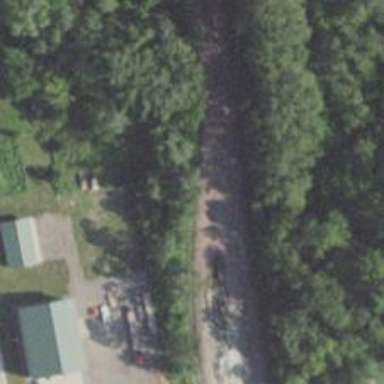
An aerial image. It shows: Railway siding for service.